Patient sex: F
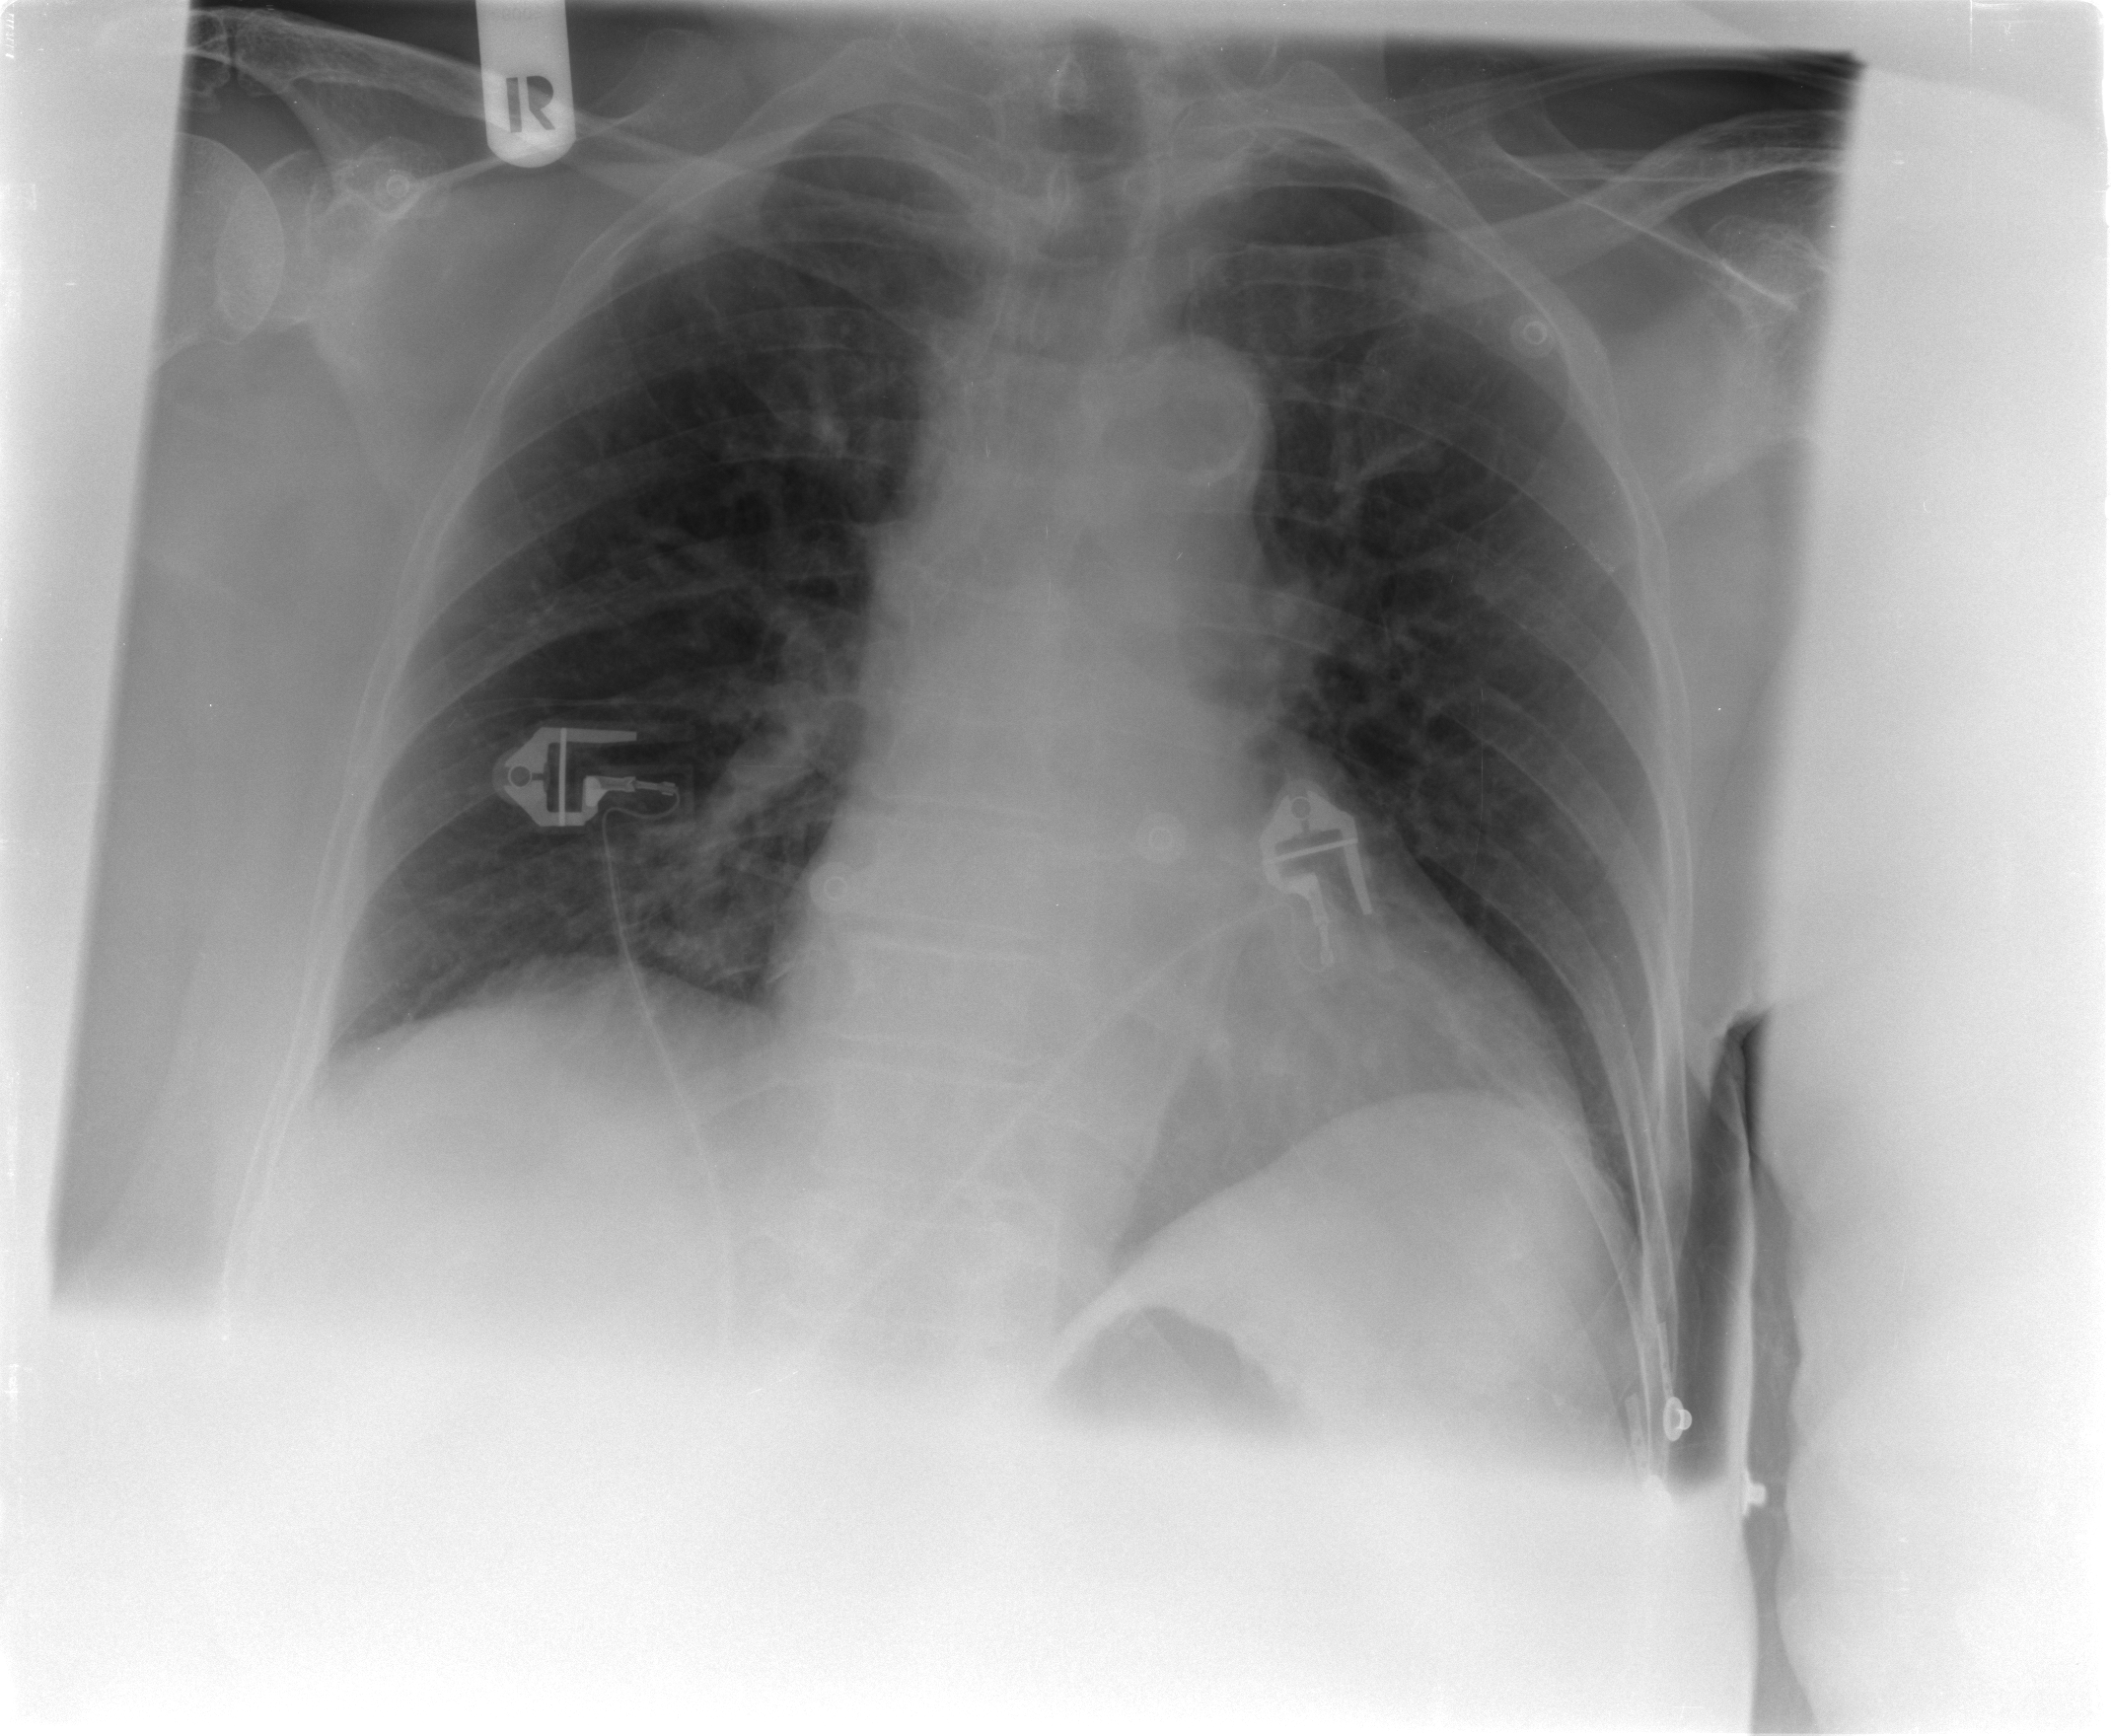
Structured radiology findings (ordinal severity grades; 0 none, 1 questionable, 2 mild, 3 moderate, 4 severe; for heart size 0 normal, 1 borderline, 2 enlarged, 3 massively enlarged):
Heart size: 1
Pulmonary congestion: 2
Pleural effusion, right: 0
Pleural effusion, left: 0
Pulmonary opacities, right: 0
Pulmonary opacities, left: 0
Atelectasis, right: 0
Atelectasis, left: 0